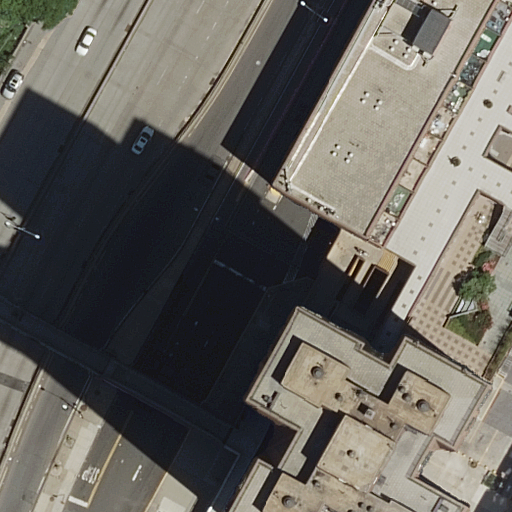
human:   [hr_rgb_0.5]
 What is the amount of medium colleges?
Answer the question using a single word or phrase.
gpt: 0

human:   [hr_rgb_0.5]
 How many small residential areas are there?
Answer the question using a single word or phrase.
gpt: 0

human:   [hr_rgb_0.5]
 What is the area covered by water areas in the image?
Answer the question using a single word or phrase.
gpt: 0m2

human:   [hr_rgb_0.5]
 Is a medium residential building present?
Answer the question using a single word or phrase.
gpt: no

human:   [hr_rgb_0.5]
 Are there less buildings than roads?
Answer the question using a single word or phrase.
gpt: yes

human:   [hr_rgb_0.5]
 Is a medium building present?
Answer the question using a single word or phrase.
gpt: no

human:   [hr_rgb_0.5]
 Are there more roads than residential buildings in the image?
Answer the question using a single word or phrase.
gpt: yes

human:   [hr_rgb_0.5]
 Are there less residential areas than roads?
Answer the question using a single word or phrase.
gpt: yes

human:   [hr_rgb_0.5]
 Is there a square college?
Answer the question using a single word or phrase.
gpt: no

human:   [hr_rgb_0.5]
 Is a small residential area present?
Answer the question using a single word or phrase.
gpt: no

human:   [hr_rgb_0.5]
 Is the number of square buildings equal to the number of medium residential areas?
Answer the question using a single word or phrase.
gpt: yes

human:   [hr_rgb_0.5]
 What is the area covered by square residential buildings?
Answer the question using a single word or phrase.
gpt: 0m2

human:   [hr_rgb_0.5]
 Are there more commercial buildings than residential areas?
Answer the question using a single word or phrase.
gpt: no

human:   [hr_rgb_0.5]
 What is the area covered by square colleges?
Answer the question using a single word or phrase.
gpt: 0m2

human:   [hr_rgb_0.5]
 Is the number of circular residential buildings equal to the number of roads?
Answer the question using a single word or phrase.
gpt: no

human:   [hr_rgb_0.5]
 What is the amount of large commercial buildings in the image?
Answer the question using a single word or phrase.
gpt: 0

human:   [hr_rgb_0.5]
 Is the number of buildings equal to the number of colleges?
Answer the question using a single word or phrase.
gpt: no

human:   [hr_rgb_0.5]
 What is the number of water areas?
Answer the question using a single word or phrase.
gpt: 0

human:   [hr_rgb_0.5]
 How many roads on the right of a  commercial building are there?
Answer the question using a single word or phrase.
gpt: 0

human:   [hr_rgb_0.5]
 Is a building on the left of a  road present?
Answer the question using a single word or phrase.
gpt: yes

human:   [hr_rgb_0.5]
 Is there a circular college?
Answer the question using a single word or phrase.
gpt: no

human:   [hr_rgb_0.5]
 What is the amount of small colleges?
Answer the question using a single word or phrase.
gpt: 1

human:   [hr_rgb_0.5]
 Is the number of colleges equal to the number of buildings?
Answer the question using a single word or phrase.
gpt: no

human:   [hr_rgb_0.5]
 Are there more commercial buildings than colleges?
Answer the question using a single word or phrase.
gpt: no

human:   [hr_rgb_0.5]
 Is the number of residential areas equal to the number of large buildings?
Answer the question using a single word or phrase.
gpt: no

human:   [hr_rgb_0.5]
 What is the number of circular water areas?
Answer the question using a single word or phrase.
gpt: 0

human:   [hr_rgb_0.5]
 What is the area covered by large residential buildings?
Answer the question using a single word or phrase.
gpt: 9059m2

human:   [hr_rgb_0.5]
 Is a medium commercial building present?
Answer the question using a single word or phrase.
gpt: no

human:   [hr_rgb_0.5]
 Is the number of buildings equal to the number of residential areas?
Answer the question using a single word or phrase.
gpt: no

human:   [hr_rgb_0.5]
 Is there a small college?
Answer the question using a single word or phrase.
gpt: yes

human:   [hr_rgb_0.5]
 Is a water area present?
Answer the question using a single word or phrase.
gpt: no

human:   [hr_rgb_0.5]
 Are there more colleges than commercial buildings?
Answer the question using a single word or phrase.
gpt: yes

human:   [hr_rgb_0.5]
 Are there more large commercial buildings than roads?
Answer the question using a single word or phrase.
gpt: no

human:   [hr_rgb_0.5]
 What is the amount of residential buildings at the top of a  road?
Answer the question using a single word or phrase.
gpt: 1

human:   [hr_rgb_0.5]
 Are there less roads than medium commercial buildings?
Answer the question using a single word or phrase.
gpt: no

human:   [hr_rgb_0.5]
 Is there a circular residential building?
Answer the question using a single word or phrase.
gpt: no